Question: I'm new to CSS & Html. I've created a page with two div blocks: header block (above) and a main content block (below). Nested in the content block are three further div blocks that I would like inline with each other. When the nested blocks only have simple text the layout is perfect. When content is added eg header text or Django content the vertical position of the nested blocks change in relation to each other. Why is this? Here's the basic code I'm using
'''
<div id="contentBlock">
<div id = "leftBlock">
leftBlock
</div>
<div id = "centreBlock" >
this is the centre
{{ questions.author }}
</div>
<div id = "rightBlock">
<h2> Other questions</h2>
{% for quest in questions %}
<h3><a href="">{{ quest.question }}</a></h3>
<p>{{ quest.text|linebreaks }}</p>
{% endfor %}
</div>
</div>
#contentBlock {
text-align: center;
border: solid 2px;
}
#centreBlock {
display: inline-block;
width: 39%;
background-color: #fed325;
}
#leftBlock {
display: inline-block;
width: 30%;
background-color: #25effe;
}
#rightBlock {
display: inline-block;
width: 30%;
background-color: #25effe;
}
'''
And this is what it looks like

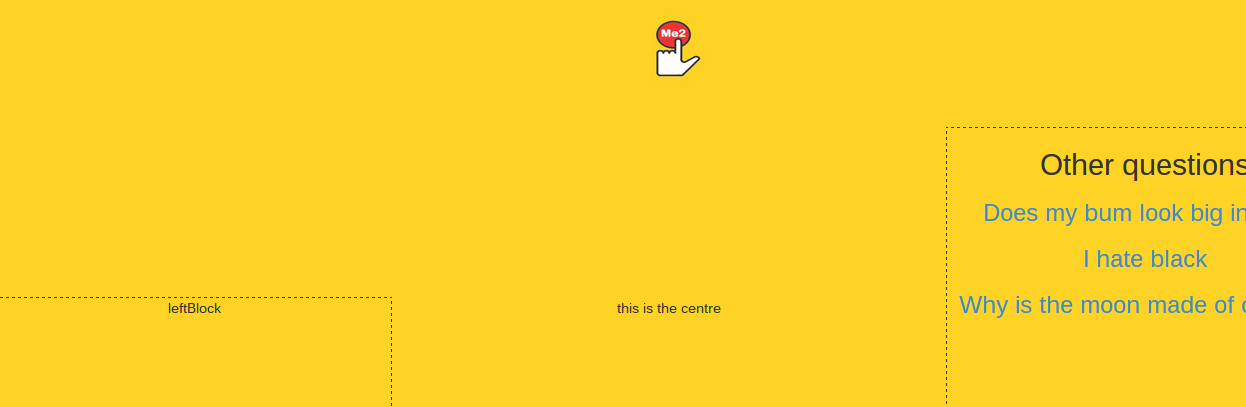
Answer: You can set a 'min-height' to all of your content blocks, based on the height of your largest content block to make sure they all stay the same size.
Also, if your elements have the display property set to 'inline-block' you can use 'vertical-align:middle' to make sure that all of your content blocks stay inline with each other.
There's a quick example here: <URL>